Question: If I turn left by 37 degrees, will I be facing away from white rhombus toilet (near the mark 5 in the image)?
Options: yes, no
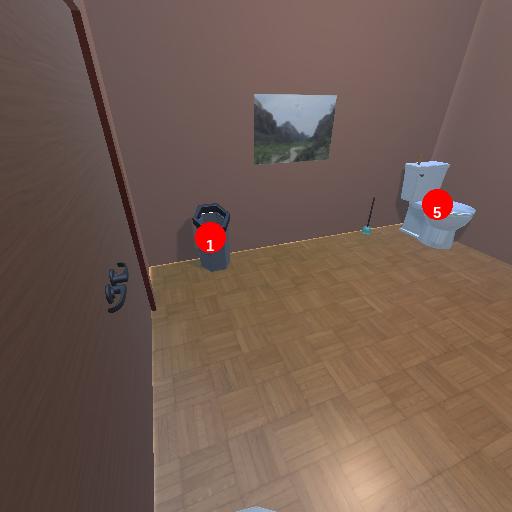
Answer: yes